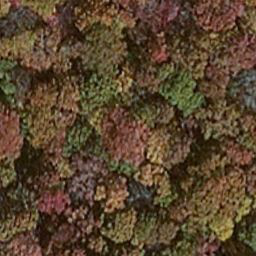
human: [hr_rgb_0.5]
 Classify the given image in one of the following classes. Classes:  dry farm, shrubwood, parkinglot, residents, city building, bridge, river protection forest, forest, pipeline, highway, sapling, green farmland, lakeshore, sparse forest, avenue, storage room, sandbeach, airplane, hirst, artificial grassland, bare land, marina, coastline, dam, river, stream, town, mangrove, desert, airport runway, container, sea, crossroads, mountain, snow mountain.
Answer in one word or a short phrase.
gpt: mangrove